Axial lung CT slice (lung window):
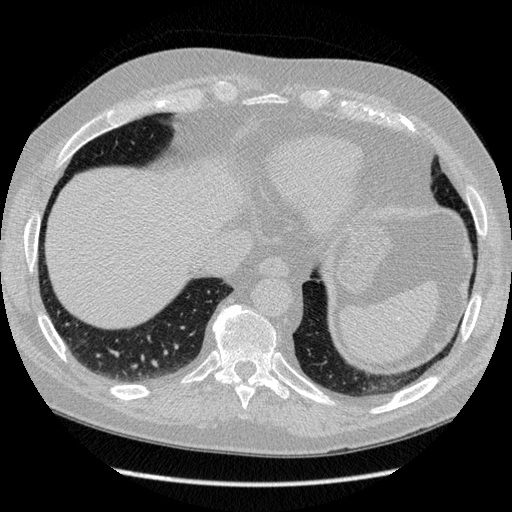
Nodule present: no